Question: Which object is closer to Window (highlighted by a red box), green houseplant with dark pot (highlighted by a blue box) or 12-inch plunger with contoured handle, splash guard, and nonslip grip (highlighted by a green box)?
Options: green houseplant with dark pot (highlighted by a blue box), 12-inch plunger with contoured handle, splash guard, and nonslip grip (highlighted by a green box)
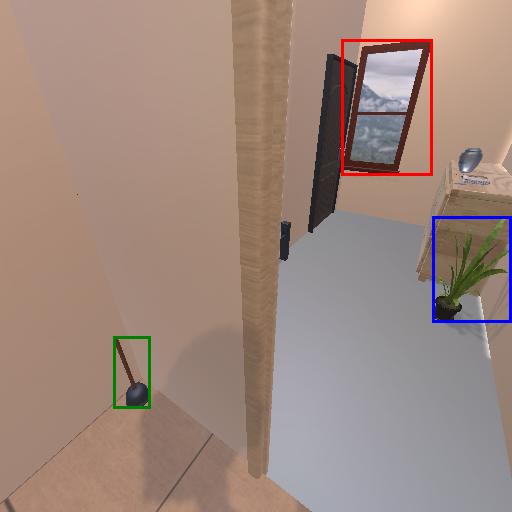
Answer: green houseplant with dark pot (highlighted by a blue box)